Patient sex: M
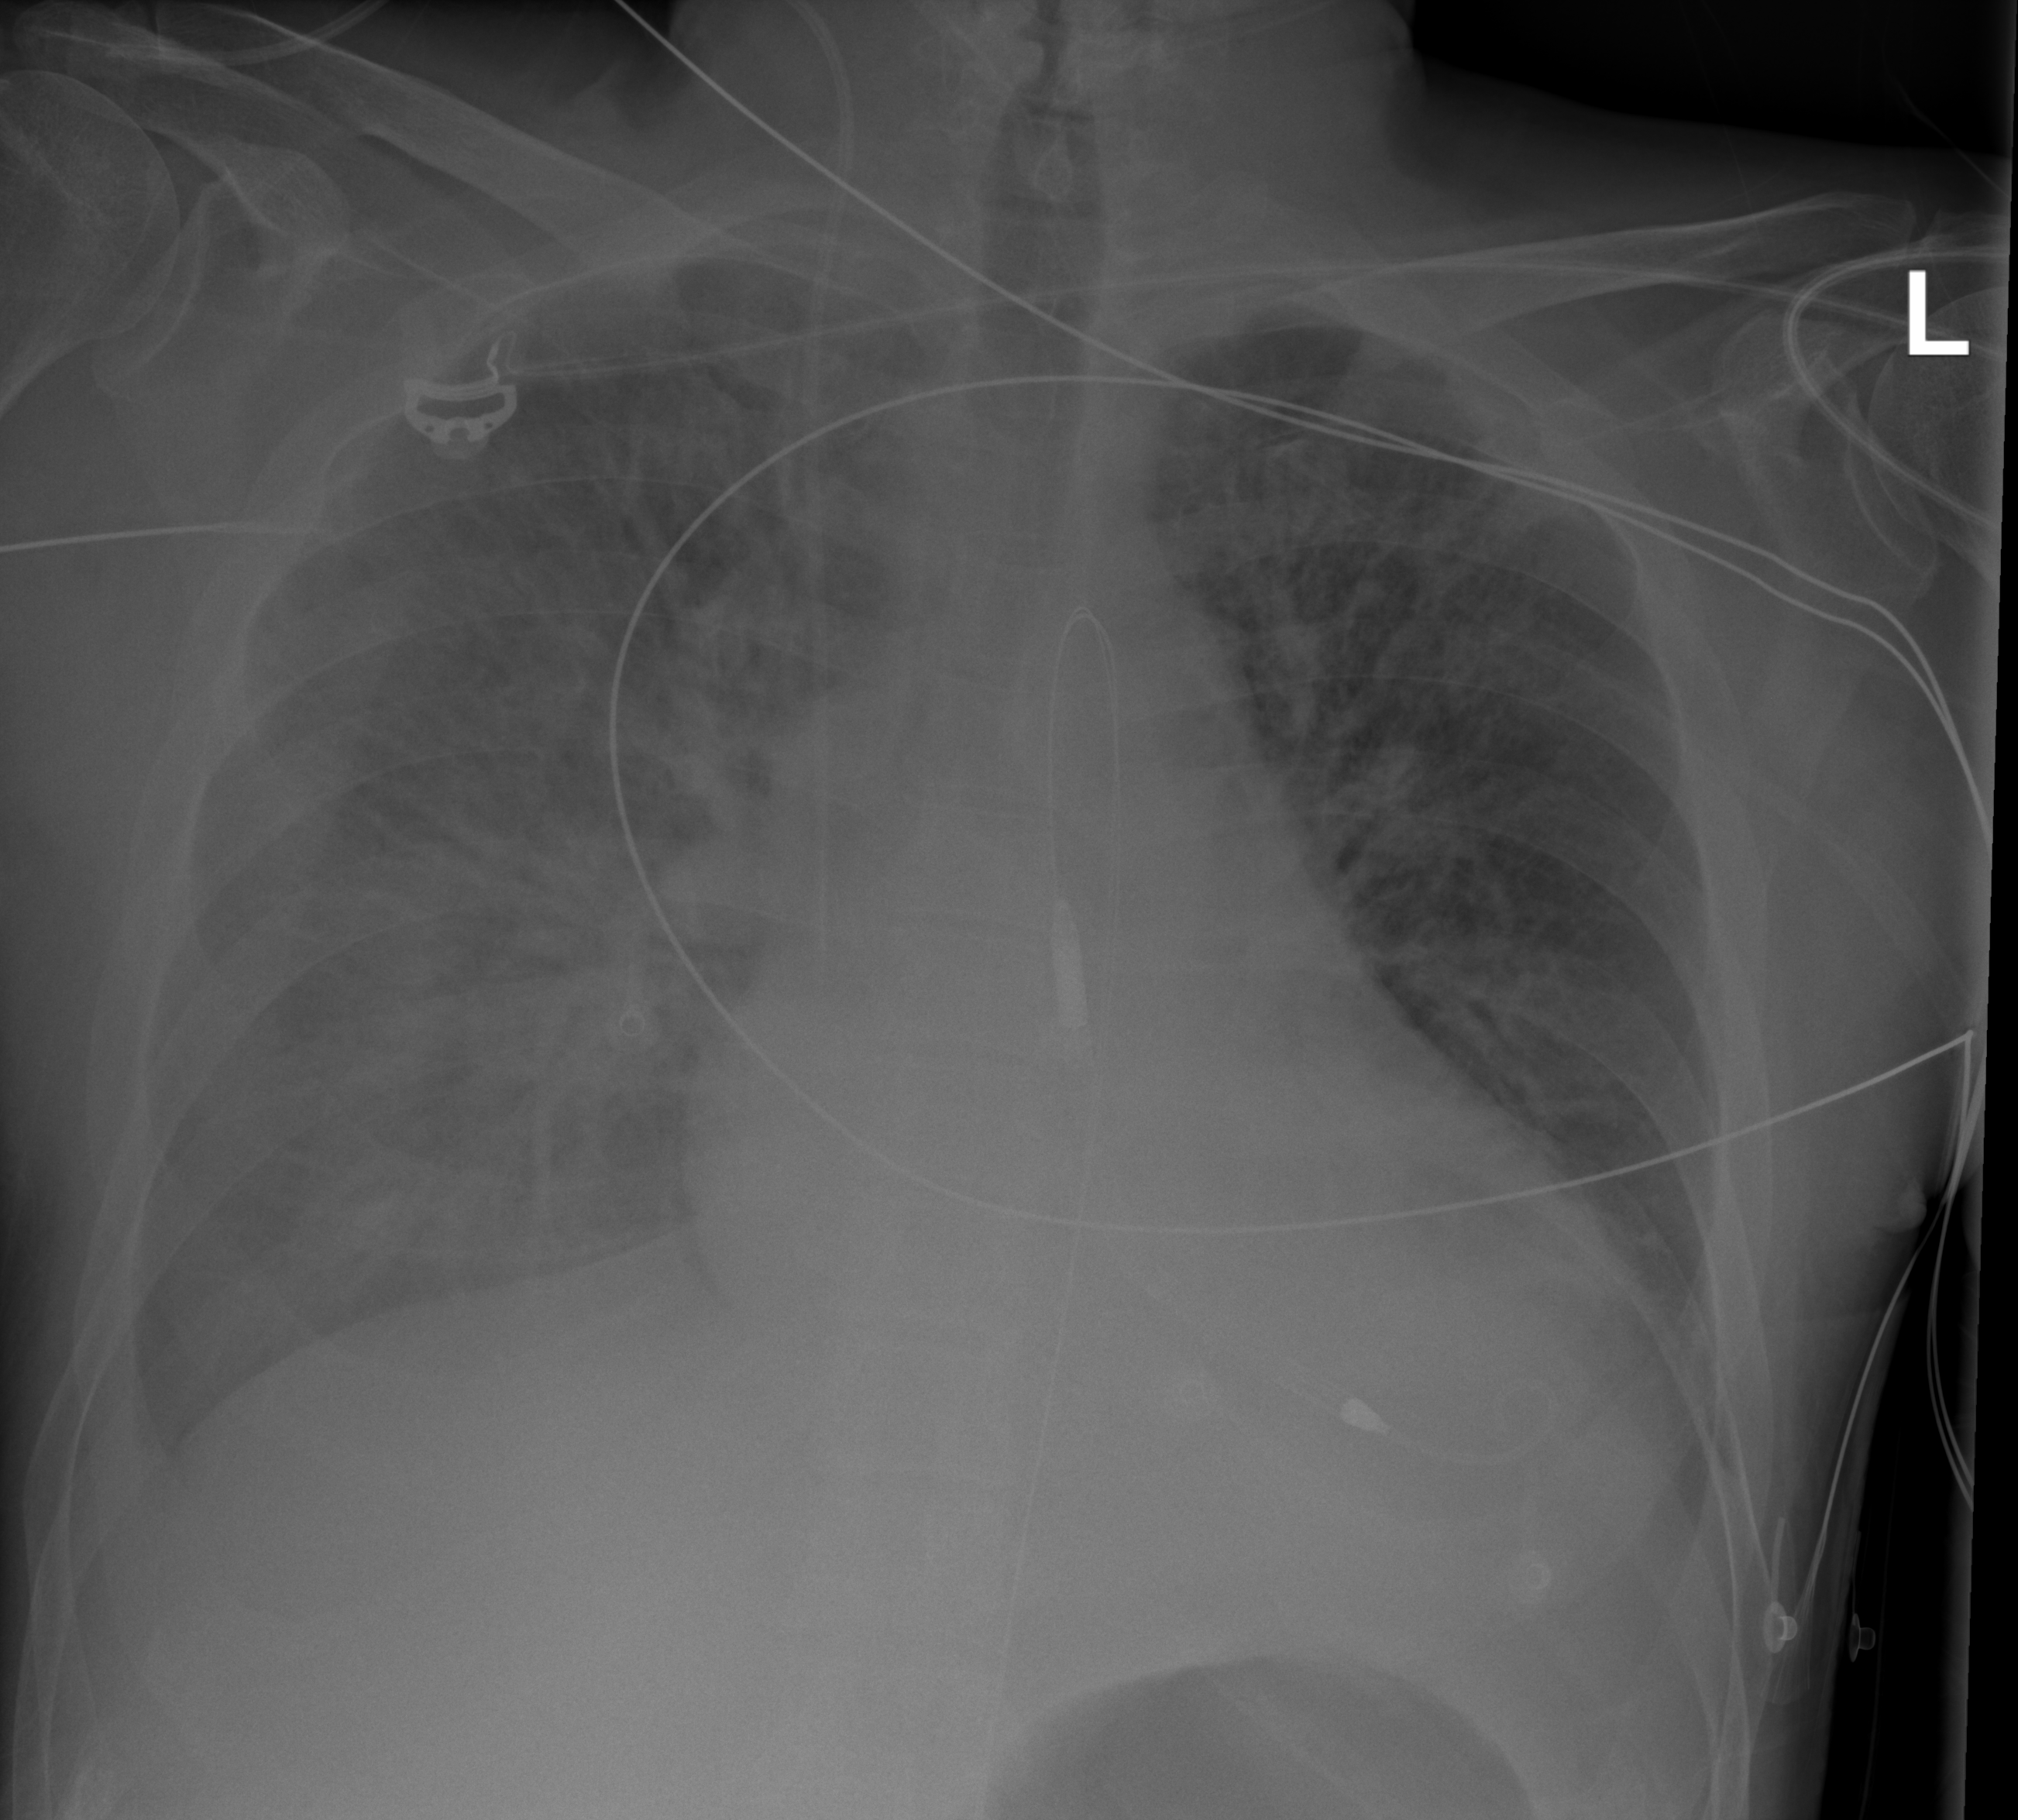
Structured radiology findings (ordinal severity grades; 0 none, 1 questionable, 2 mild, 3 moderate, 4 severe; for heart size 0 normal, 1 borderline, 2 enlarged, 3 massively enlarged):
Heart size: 2
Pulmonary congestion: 2
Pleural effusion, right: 2
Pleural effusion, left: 2
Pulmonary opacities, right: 3
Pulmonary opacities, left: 0
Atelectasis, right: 3
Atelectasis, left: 0